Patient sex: F
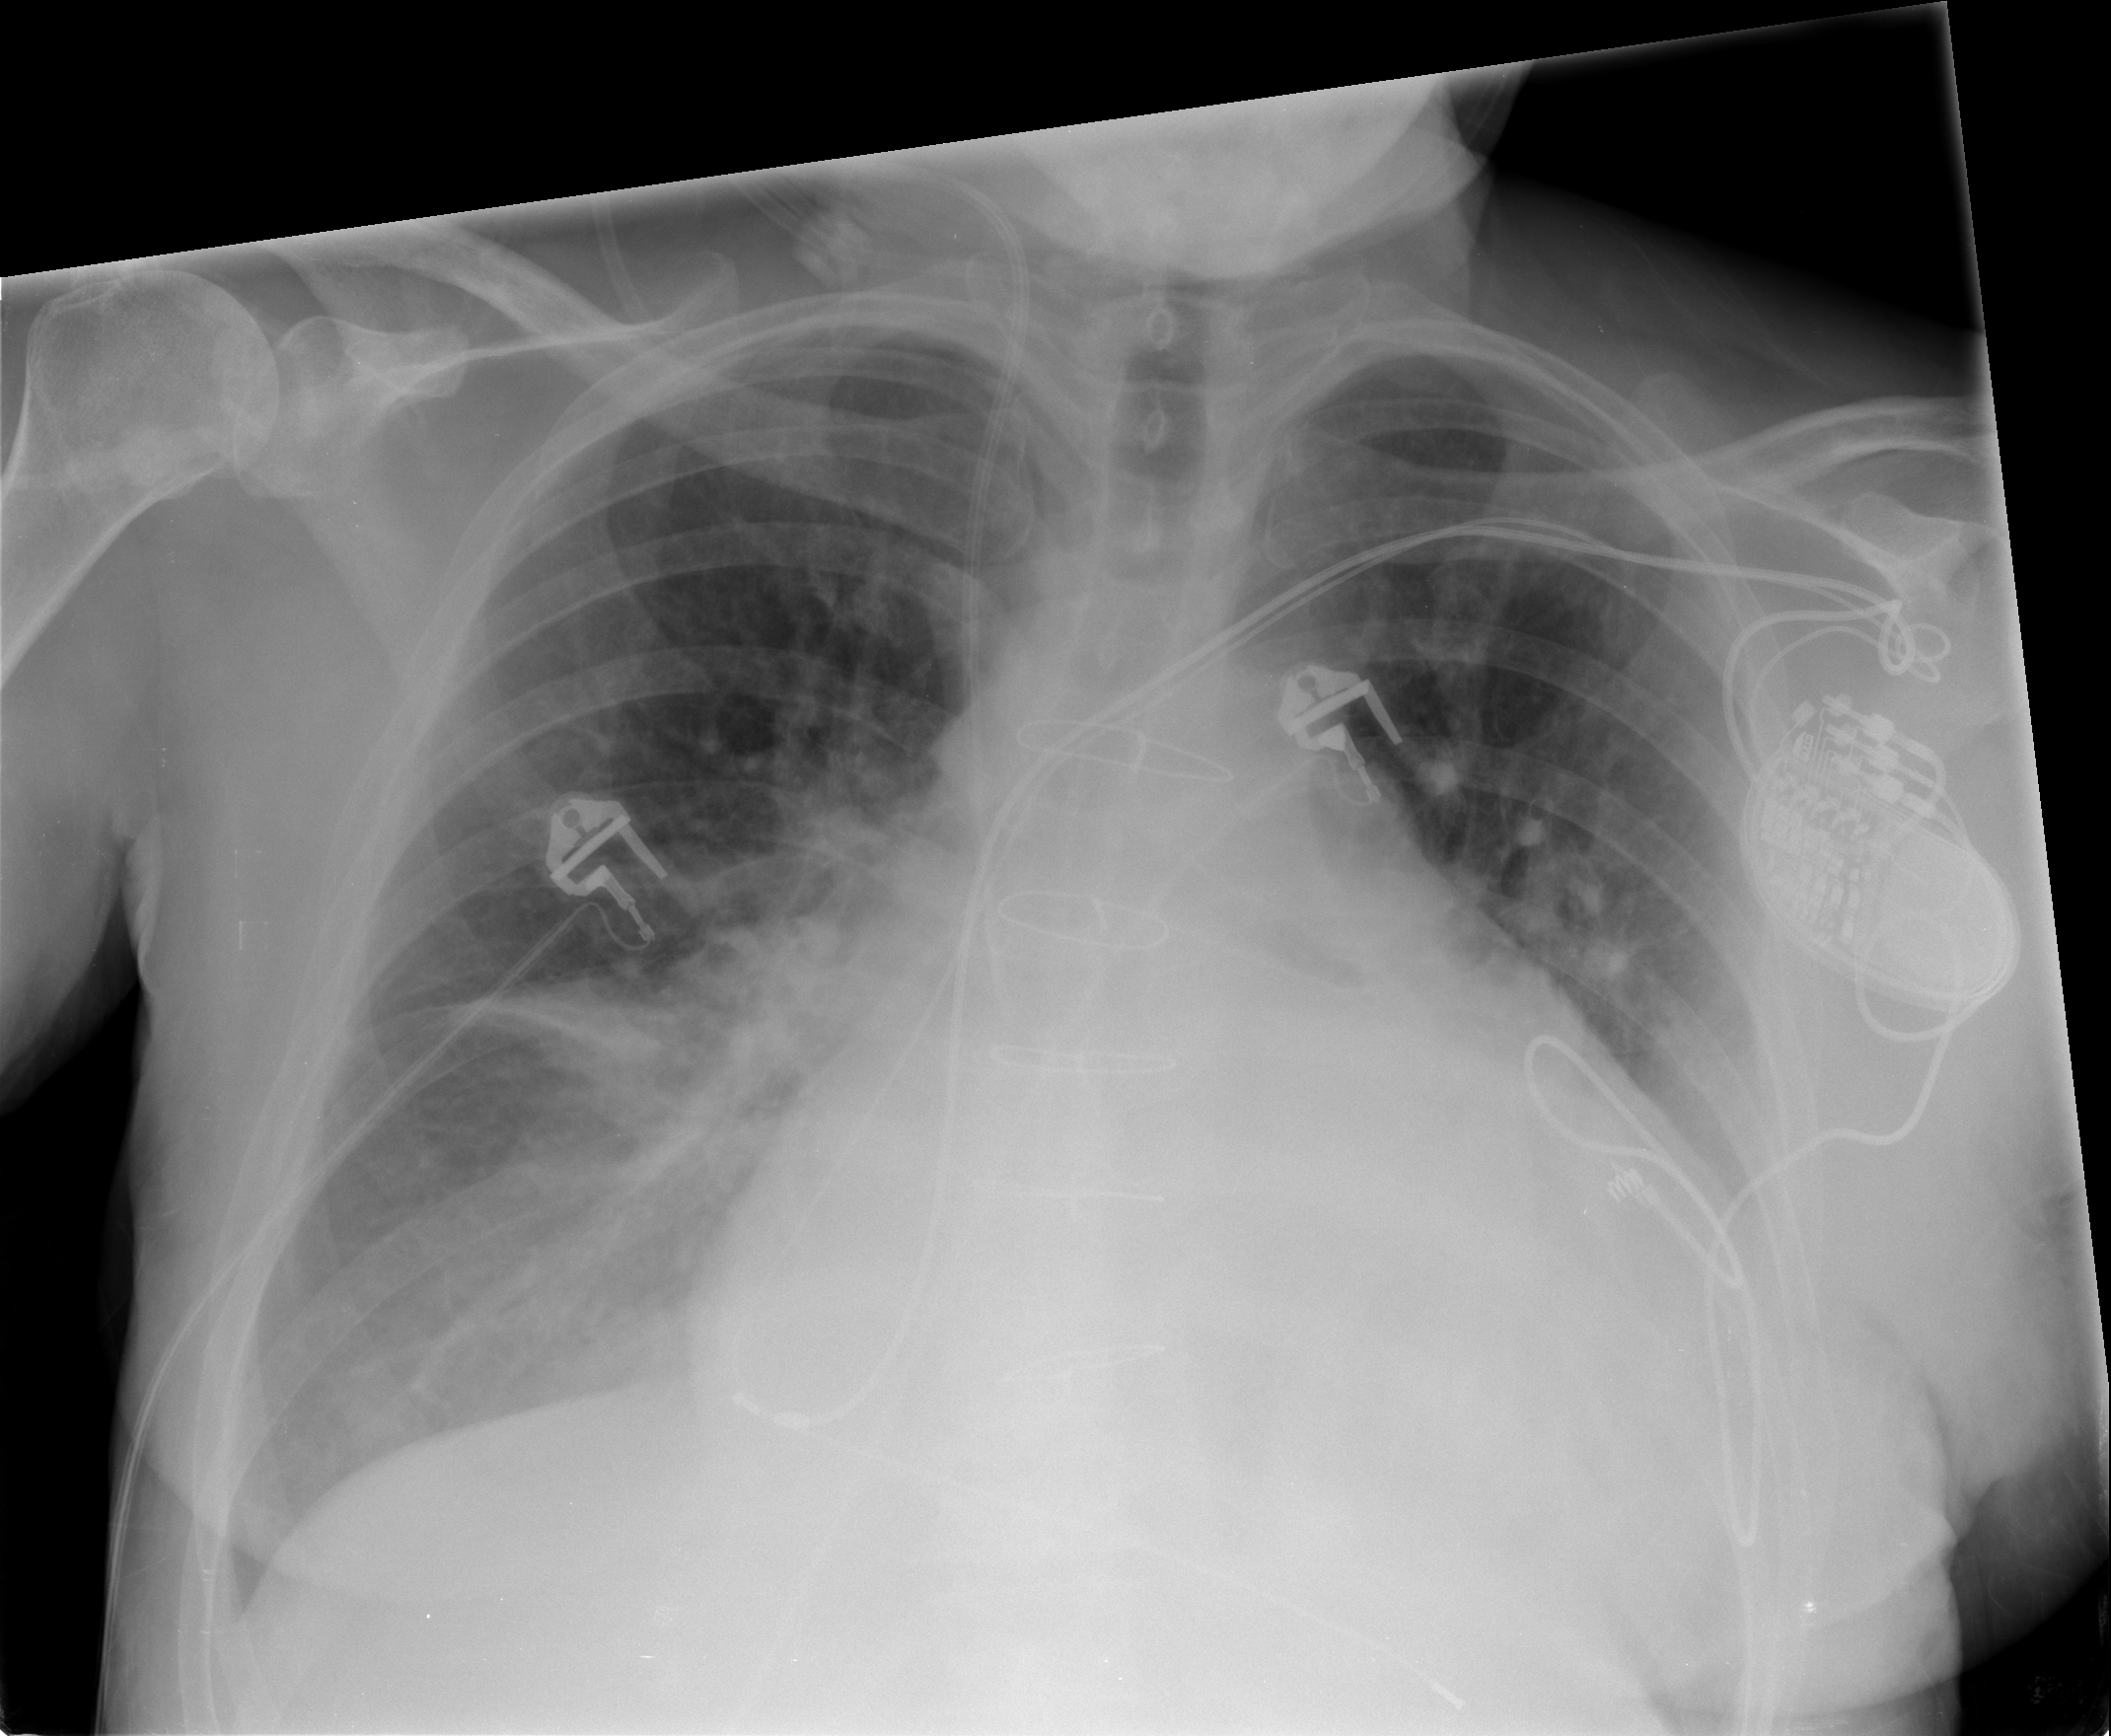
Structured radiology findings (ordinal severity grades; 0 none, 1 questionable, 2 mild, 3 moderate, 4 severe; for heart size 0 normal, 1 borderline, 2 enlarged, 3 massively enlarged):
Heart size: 3
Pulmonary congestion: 2
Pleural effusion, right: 2
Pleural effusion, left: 2
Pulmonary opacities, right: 2
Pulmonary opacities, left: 1
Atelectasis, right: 2
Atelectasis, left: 2